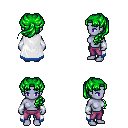
a pixel art fantasy rpg character, female body template, dark elf, purple skin, white trimmed cape, magenta pants, green princess hairstyle, white cloth bracers, four views (front, back, left, right), 2x2 character sprite sheet, small pixel art, hard edges, no anti-aliasing